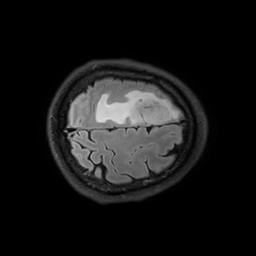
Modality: FLAIR
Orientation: axial
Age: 50
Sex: male
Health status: ill
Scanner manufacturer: philips
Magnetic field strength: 3 T
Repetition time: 4.8 s
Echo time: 0.307 s